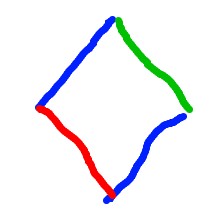
Shape: rhombus